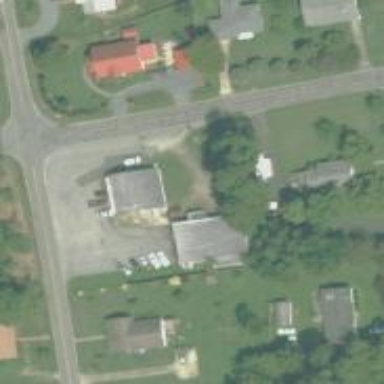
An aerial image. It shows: Convenience shop.